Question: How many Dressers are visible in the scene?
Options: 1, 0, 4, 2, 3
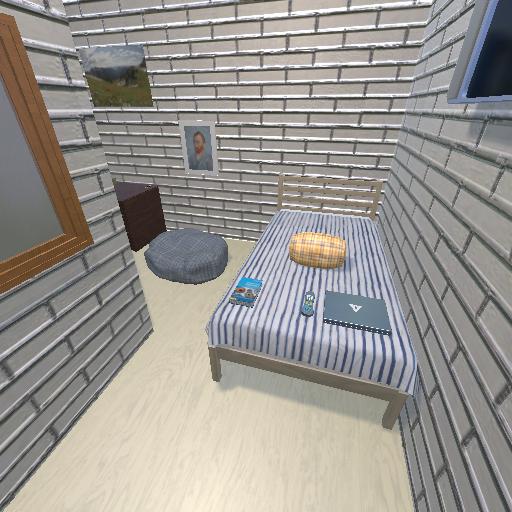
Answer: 1